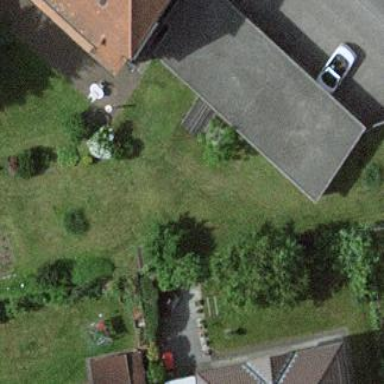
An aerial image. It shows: Group of garages.